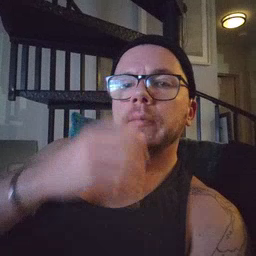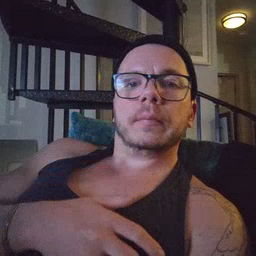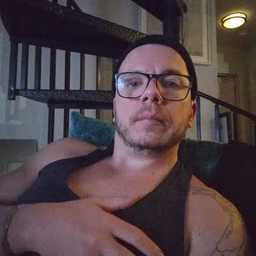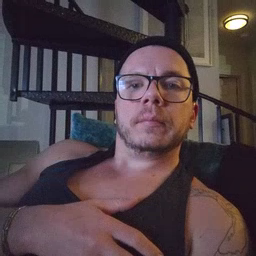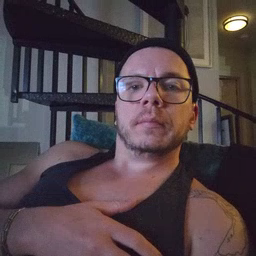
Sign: clown